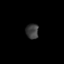
Tissue: skin
Cell type: Epithelial cells
Senescence score: 0.2731
Nuclear area (px): 186
Mean DAPI intensity: 60.253